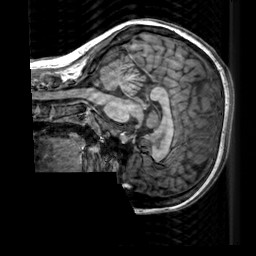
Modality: T1w
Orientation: sagittal
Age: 23
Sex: female
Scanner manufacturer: siemens
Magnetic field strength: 3 T
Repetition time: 2.3 s
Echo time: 0.00303 s